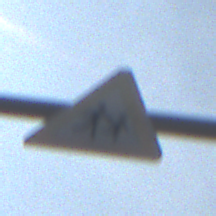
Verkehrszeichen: KinderLinks
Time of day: Midday
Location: Outdoor (Nature)
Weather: PartlyCloudy
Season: NotSpecified
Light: Natural